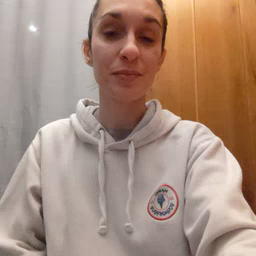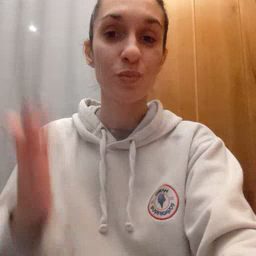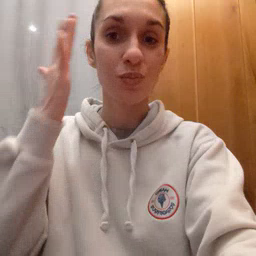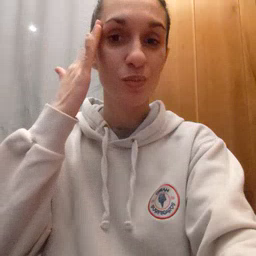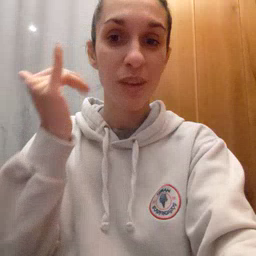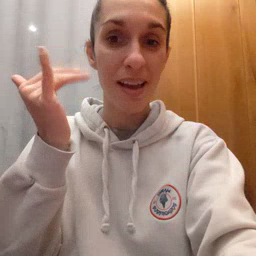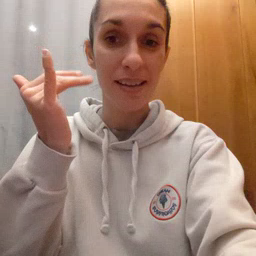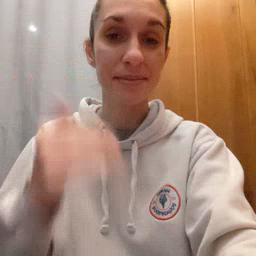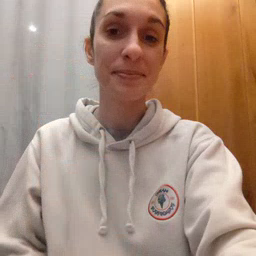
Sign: why